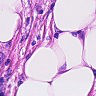
Metastatic tissue present: yes